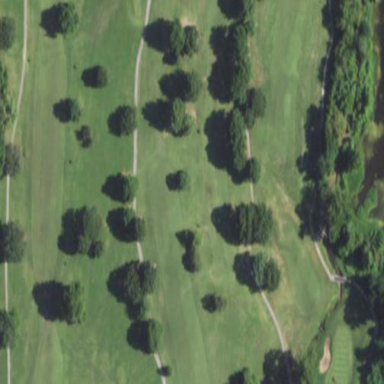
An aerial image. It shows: Area of rough grass used for golf.